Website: home-depot
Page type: account-selection
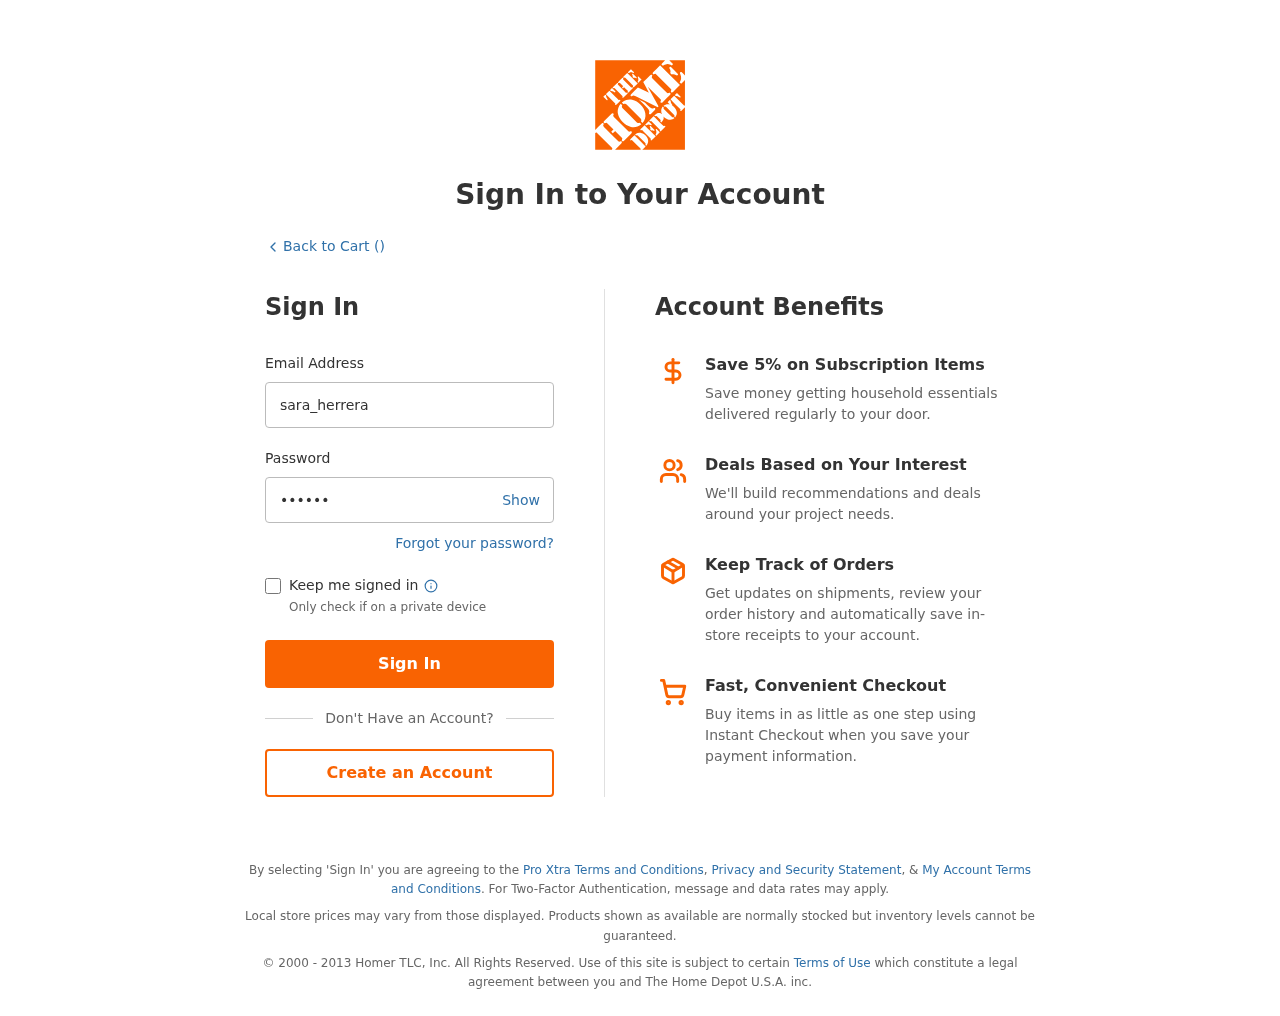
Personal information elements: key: PII_LOGIN_USERNAME
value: sara_herrera